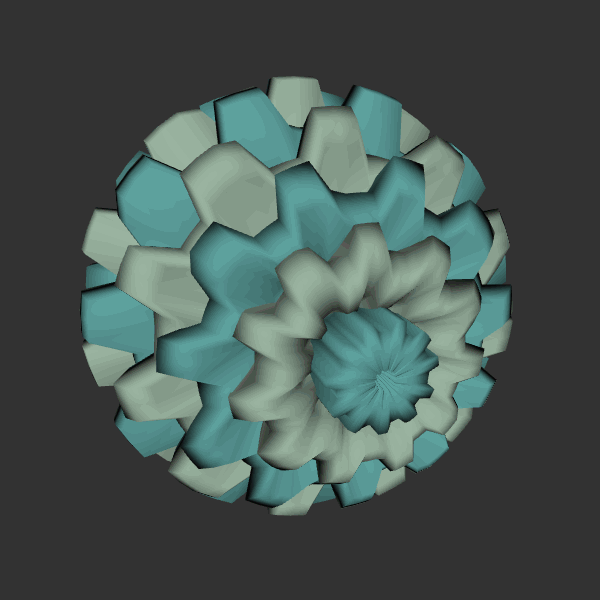
Background: dark